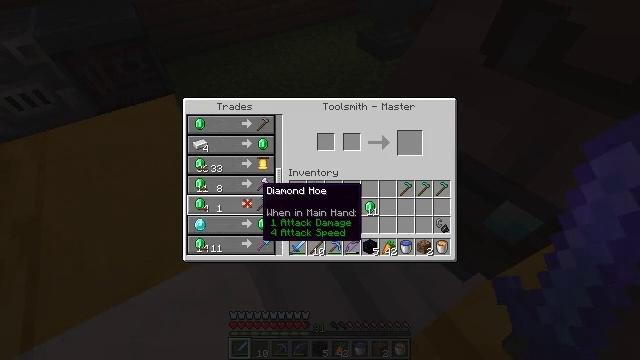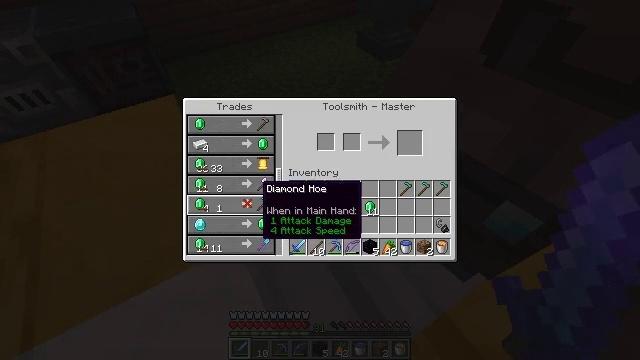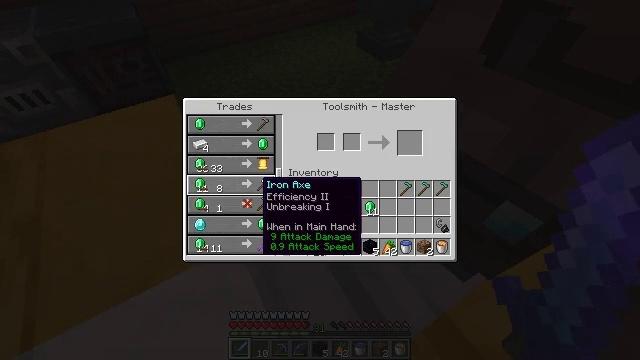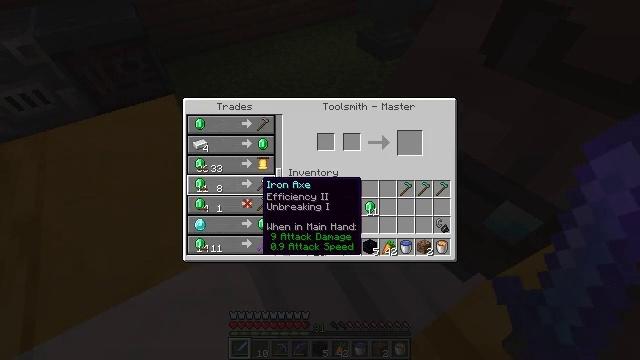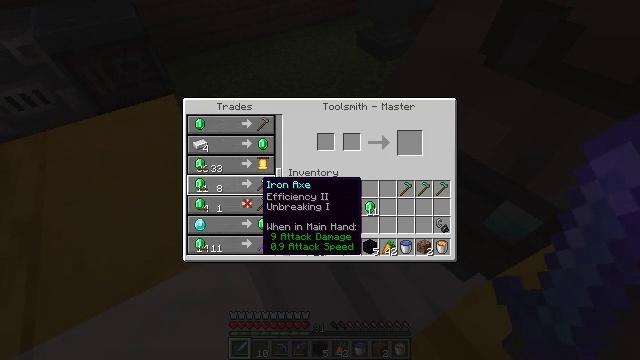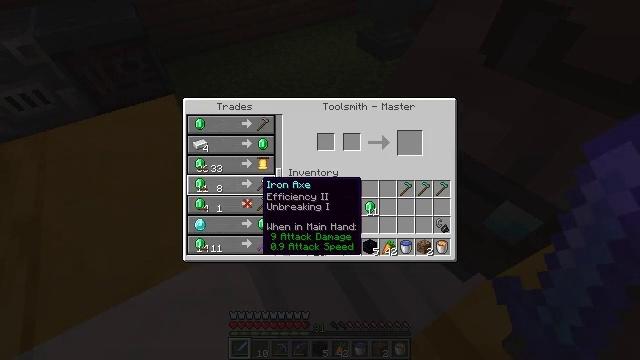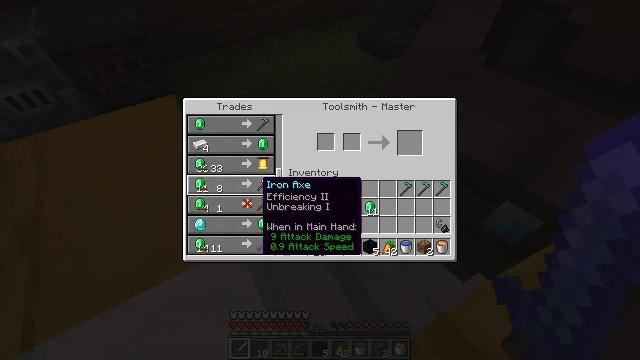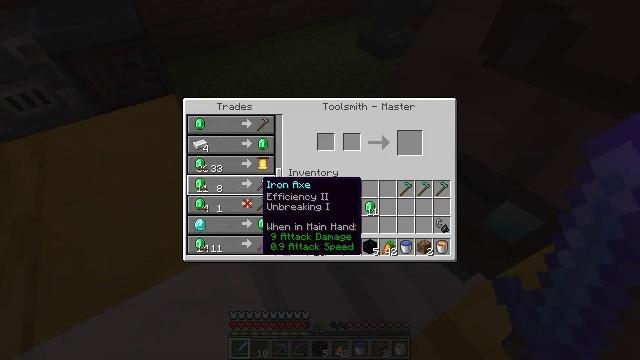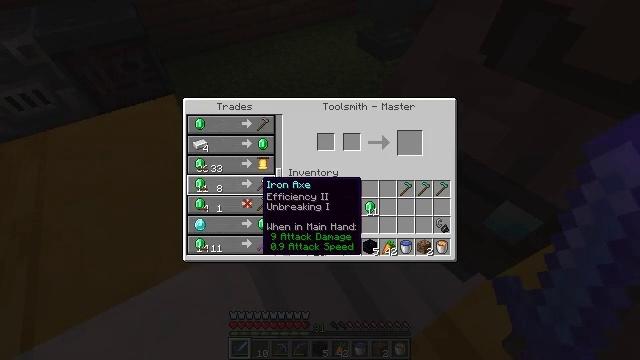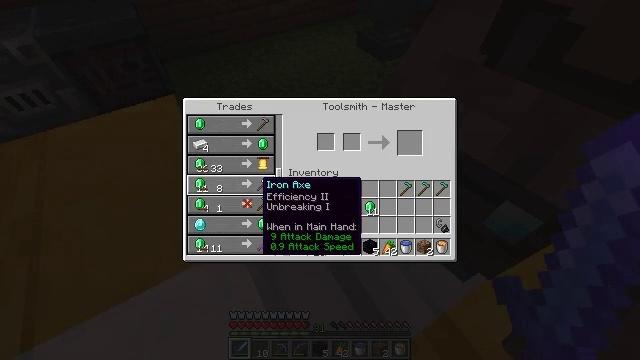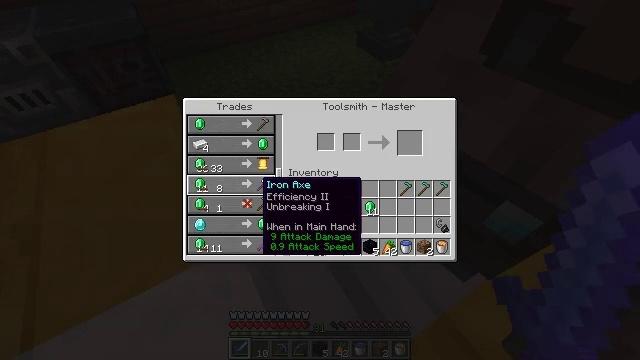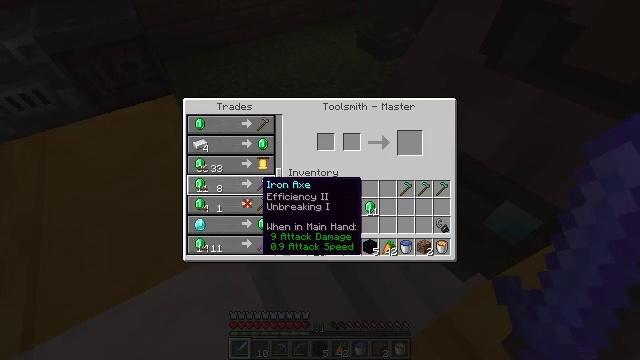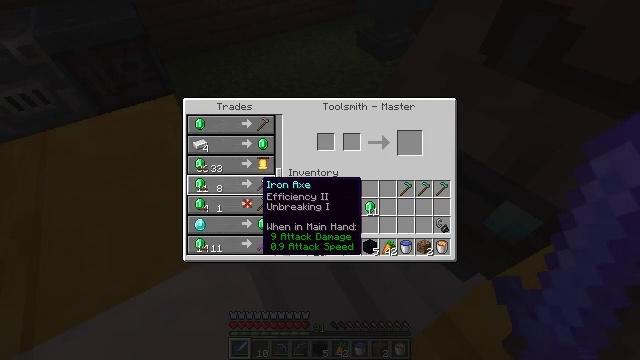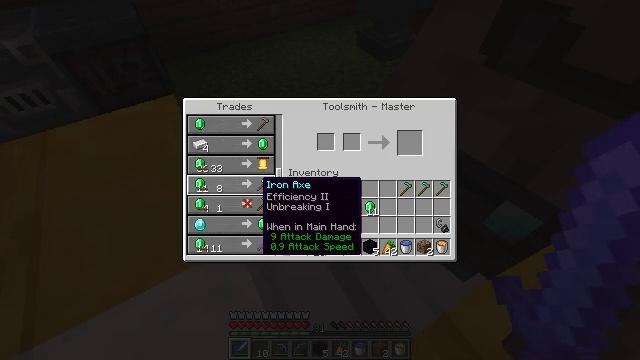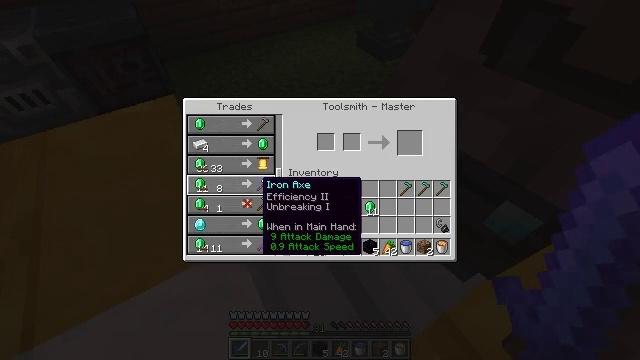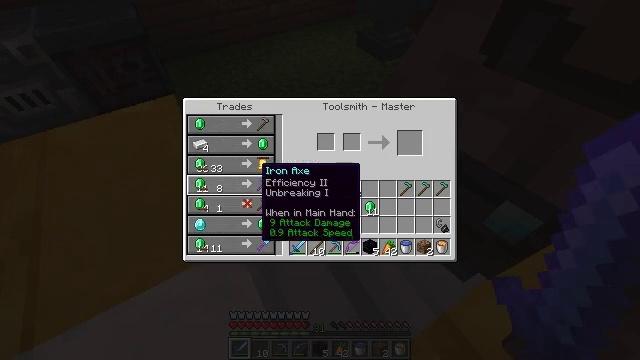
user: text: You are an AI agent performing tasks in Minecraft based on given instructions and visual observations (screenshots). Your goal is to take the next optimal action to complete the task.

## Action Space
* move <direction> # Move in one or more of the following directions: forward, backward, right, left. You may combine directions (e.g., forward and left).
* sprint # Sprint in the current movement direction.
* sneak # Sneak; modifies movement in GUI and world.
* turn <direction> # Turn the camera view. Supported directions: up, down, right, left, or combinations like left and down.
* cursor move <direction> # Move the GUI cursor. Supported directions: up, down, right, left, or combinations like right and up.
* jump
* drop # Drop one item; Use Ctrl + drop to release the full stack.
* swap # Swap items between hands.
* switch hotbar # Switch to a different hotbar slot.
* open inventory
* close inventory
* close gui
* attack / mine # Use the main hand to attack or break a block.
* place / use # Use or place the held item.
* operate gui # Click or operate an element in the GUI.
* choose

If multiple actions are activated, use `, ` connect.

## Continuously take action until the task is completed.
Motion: motion action
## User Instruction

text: Drop a diamond hoe.
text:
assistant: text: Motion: no_op
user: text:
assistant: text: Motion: no_op
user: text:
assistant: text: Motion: no_op
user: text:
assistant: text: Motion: no_op
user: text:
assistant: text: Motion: no_op
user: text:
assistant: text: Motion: no_op
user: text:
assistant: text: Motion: no_op
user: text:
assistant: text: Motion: no_op
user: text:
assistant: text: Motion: no_op
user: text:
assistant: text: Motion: no_op
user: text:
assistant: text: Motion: no_op
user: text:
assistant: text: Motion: no_op
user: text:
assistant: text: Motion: no_op
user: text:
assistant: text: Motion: no_op
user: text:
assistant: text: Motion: cursor move up
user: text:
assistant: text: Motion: cursor move up
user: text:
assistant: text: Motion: no_op
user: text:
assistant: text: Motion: no_op
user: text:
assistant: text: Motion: no_op
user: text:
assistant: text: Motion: no_op
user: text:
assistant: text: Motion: no_op
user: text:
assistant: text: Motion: no_op
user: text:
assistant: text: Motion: no_op
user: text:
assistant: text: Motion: no_op
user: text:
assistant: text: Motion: no_op
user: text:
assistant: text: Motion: no_op
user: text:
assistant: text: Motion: no_op
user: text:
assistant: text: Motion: no_op
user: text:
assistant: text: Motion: no_op
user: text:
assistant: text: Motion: no_op